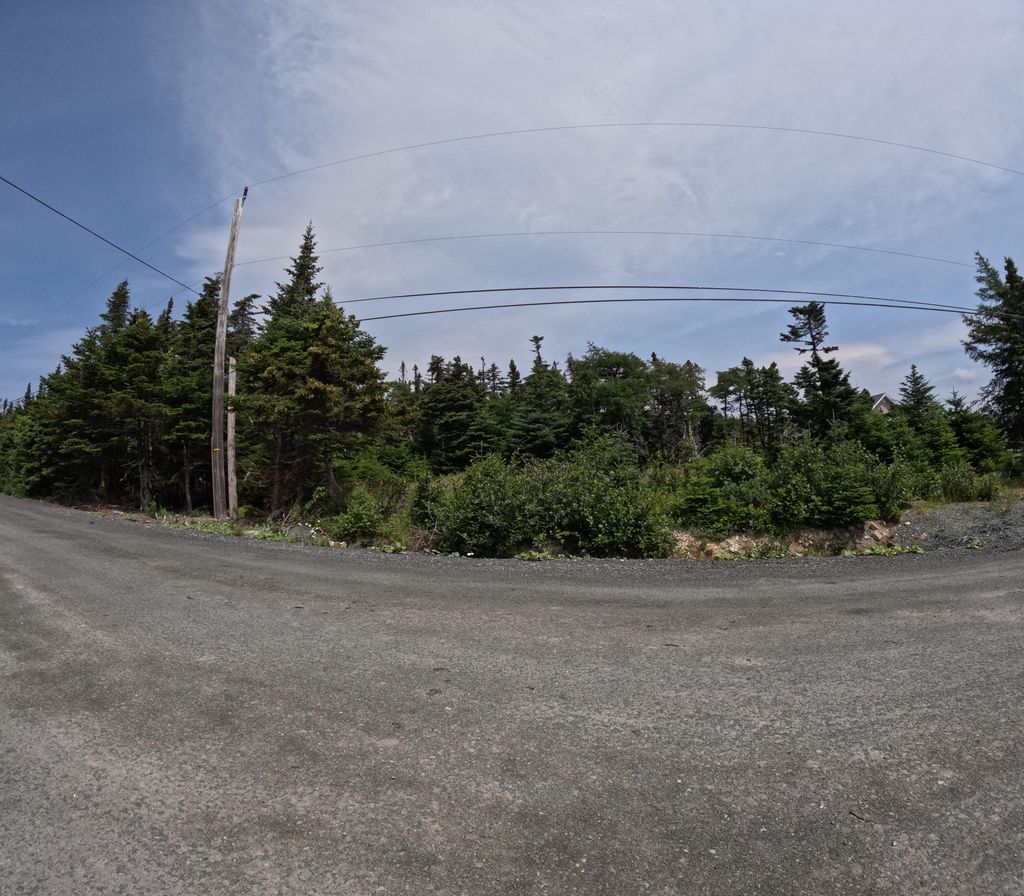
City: st_johns